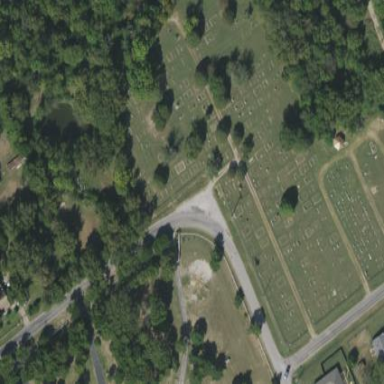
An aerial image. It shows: Grave yard.